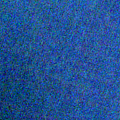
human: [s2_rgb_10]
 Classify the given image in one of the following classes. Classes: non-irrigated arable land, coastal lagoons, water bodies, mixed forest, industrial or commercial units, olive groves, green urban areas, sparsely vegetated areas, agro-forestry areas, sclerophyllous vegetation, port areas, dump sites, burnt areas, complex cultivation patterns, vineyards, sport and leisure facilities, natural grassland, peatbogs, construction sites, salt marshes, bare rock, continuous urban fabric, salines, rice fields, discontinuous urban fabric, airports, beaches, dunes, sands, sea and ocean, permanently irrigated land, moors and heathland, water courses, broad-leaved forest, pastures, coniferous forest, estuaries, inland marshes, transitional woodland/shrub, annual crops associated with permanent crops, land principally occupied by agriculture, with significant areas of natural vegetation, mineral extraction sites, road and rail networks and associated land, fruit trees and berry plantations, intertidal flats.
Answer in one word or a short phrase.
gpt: water bodies